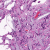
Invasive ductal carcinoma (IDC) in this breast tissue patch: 0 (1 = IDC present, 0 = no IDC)